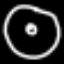
Label: donut